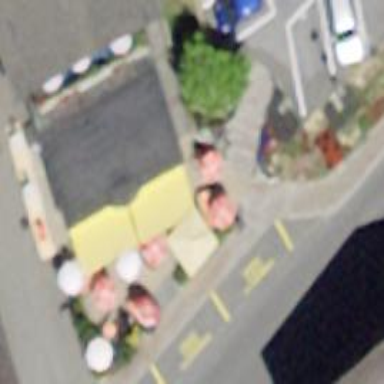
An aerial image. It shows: Café.